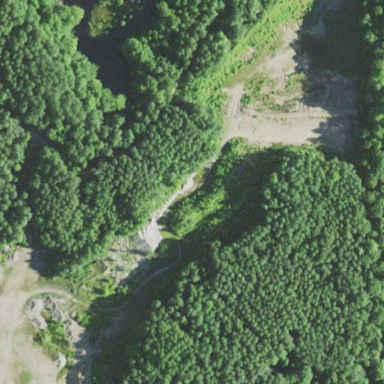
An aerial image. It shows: Quarry area.